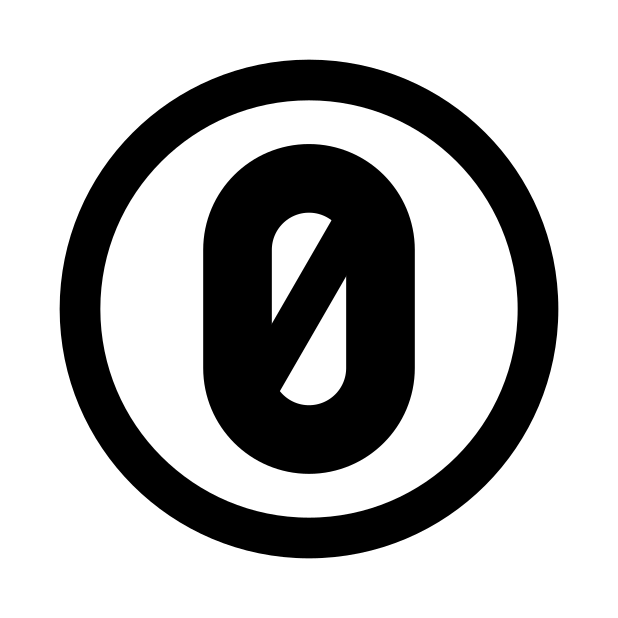
Emoji: 🄍
Name: circled zero with slash
Unicode: 0x1f10d